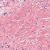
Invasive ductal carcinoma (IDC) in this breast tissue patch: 1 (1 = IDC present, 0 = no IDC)